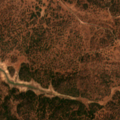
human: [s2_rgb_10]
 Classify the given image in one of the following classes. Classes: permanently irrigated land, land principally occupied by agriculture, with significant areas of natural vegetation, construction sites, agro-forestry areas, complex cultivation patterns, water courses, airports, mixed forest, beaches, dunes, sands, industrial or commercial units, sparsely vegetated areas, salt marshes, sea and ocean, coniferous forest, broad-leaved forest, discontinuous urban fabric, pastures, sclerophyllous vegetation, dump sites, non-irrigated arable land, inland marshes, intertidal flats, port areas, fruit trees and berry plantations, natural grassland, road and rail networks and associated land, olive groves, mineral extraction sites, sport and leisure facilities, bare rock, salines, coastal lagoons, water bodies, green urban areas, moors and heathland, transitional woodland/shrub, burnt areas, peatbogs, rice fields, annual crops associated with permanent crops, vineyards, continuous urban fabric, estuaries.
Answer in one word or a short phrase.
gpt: agro-forestry areas, broad-leaved forest, water bodies